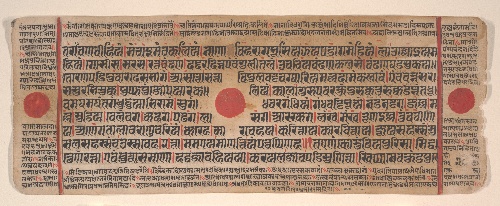
Artist: Bhadrabahu
Artist bio: Indian, died ca. 356 BCE
Date: 15th century
Object type: Folio
Classification: Paintings
Medium: Ink, opaque watercolor, and gold on paper
Culture: India (Gujarat)
Dimensions: (Average size .1–.71): 4 1/2 x 11 3/8 in. (11.4 x 28.9 cm)
Department: Asian Art
Credit line: Bequest of Cora Timken Burnett, 1956
Accession year: 1957
Repository: Metropolitan Museum of Art, New York, NY